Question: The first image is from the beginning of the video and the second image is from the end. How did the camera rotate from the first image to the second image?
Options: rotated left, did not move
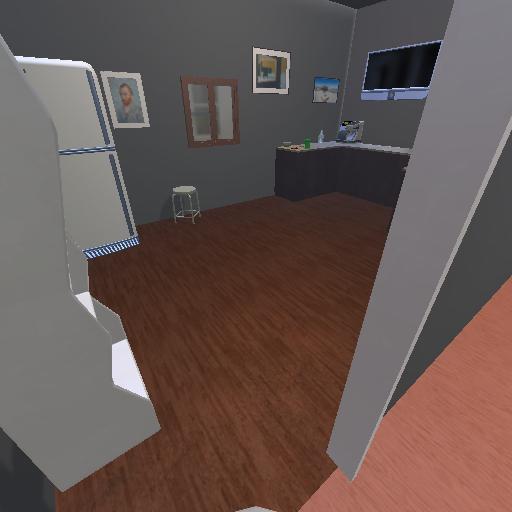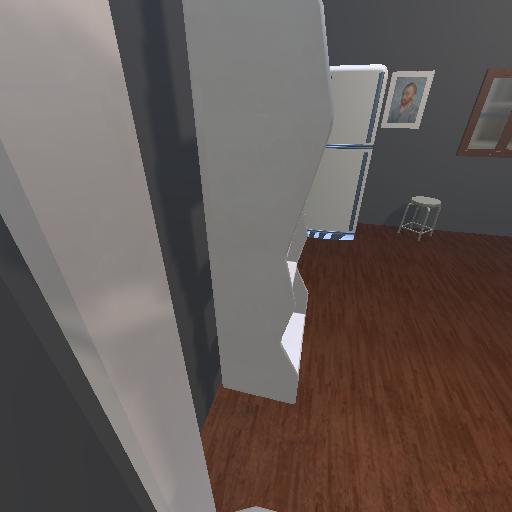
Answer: rotated left